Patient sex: M
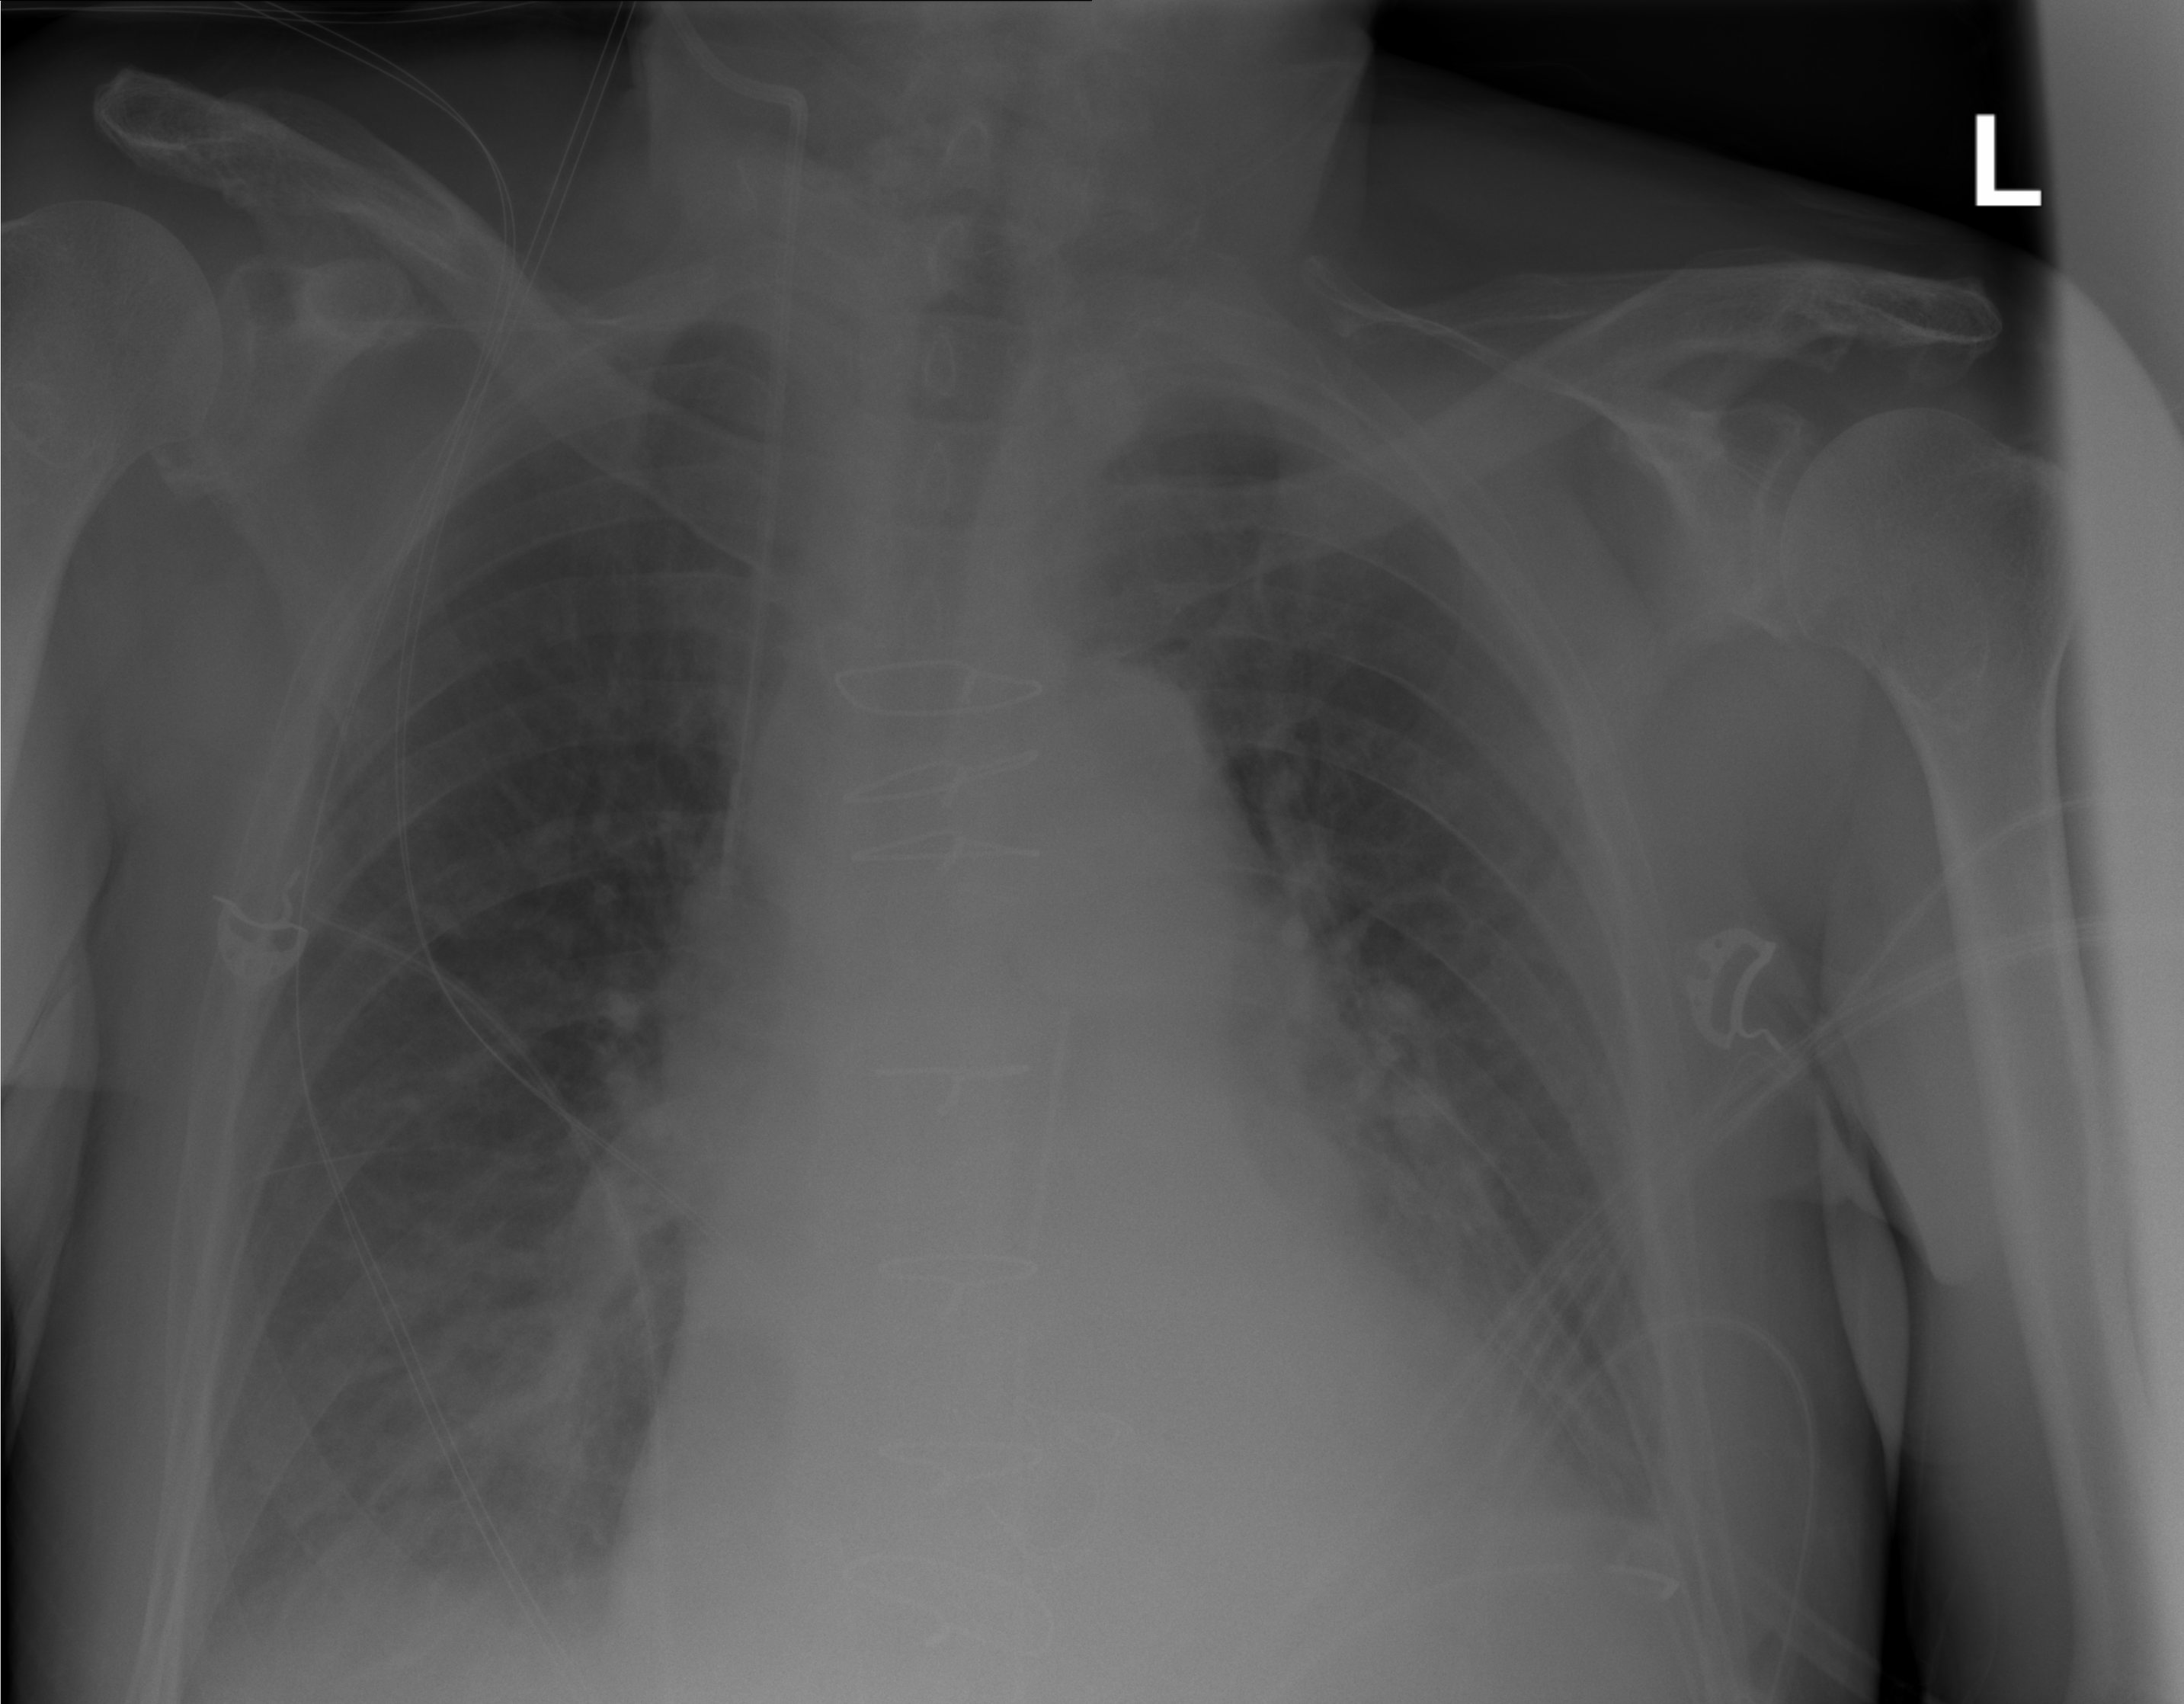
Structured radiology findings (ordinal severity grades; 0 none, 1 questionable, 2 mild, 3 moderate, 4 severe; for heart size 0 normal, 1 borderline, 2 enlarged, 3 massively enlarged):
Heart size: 2
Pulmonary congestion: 0
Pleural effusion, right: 0
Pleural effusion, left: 1
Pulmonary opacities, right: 0
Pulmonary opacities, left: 0
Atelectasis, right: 0
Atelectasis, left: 2